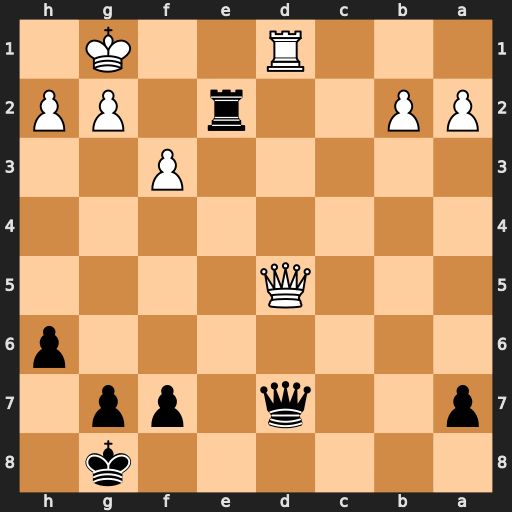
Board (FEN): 6k1/p2q1pp1/7p/3Q4/8/5P2/PP2r1PP/3R2K1
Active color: b
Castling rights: -
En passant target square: -
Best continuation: Re1+ Rxe1 Qxd5